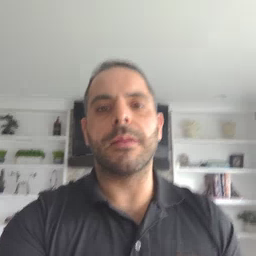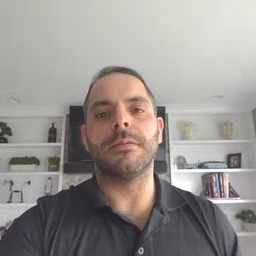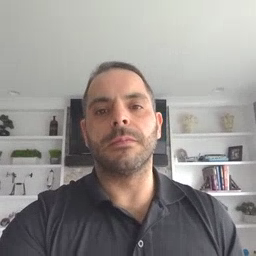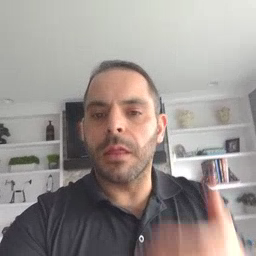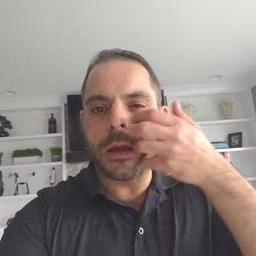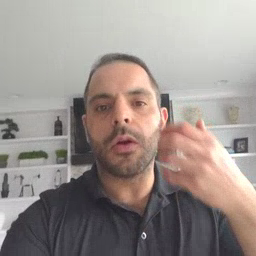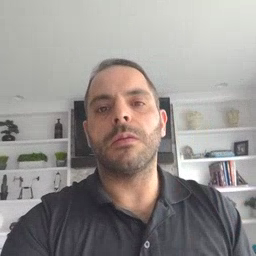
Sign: tiger